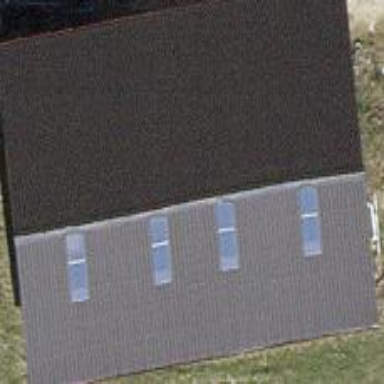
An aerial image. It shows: Farm building.